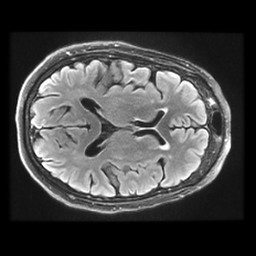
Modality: FLAIR
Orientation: axial
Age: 66
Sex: female
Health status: healthy
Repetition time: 12 s
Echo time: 0.09782 s